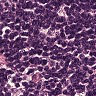
Metastatic tissue present: no